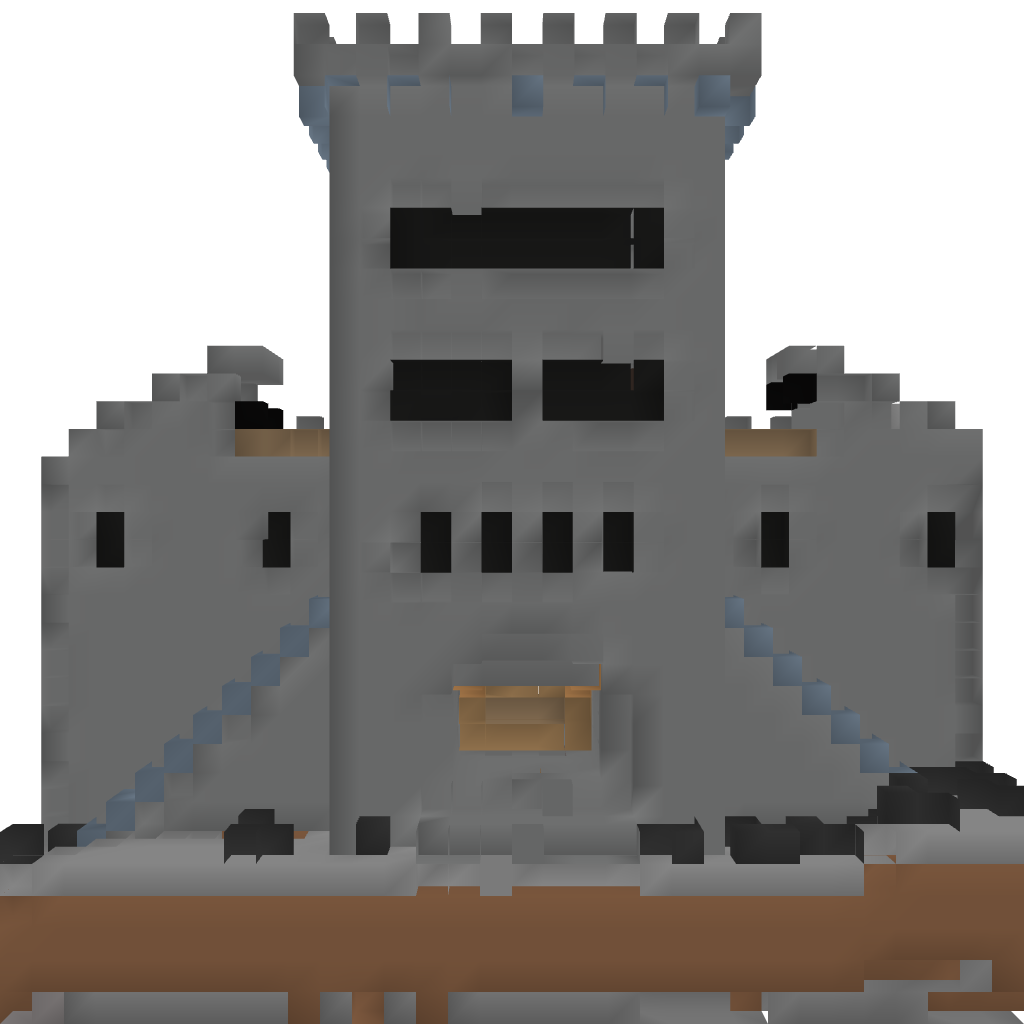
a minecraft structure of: Skin System redstone door (5 by 3 pistons)